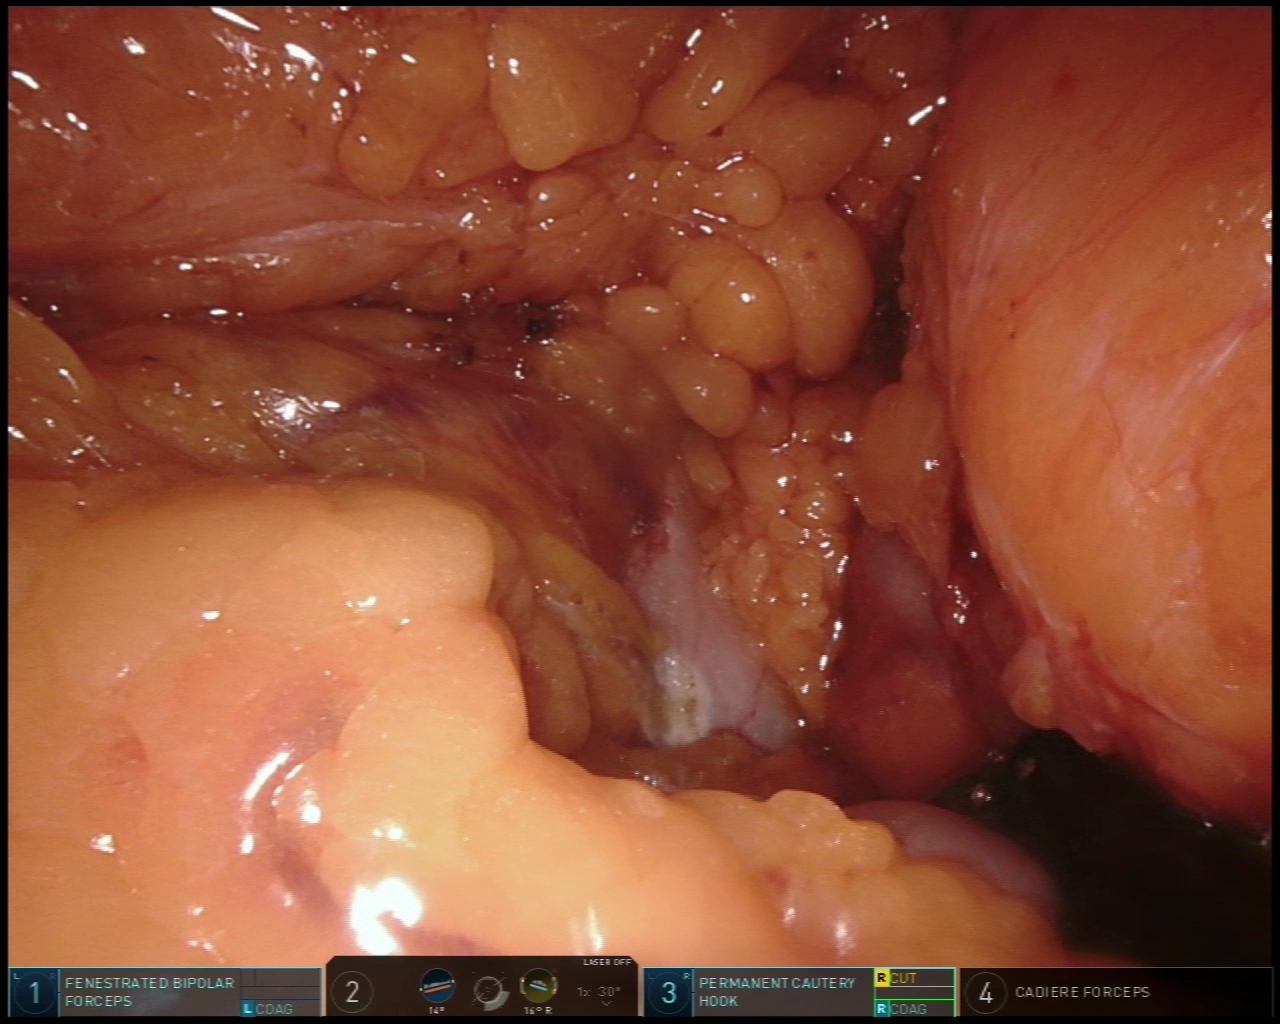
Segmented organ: stomach
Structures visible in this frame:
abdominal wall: no
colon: yes
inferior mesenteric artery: no
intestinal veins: no
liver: no
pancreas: no
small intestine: no
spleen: no
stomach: yes
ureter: no
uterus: no
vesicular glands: no